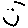
Label: smiley face